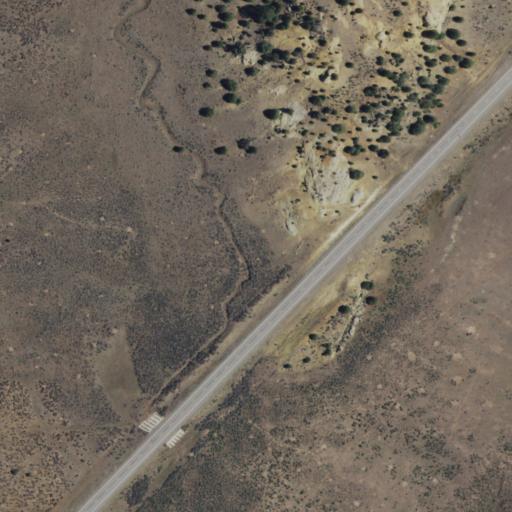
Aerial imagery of valley in New Mexico named Marcial Canyon containing shrub, grassland, open development, low intensity development, and medium intensity development